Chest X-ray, PA view. Patient: 34 years old, sex M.
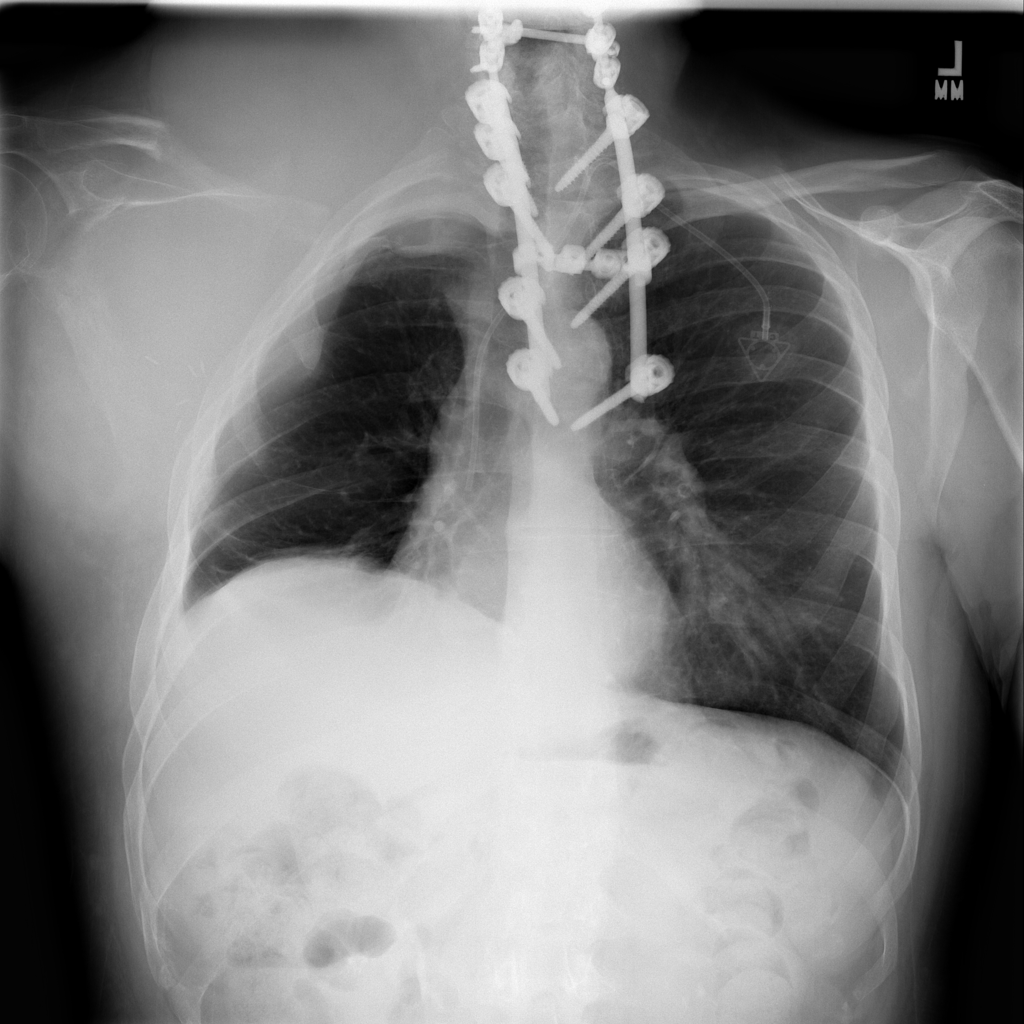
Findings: No Finding